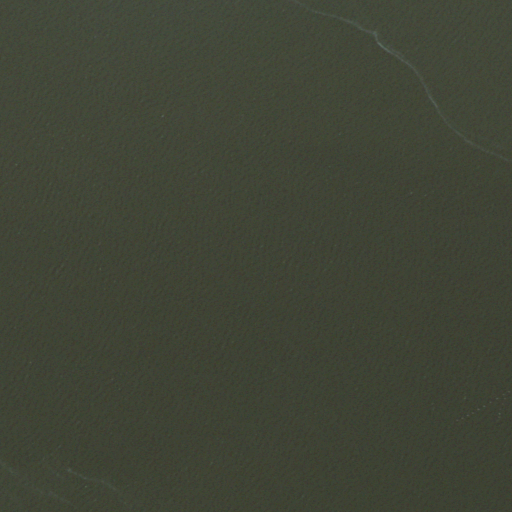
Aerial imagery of island in Louisiana named Grand Terre Islands containing only open water